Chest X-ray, PA view. Patient: 66 years old, sex F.
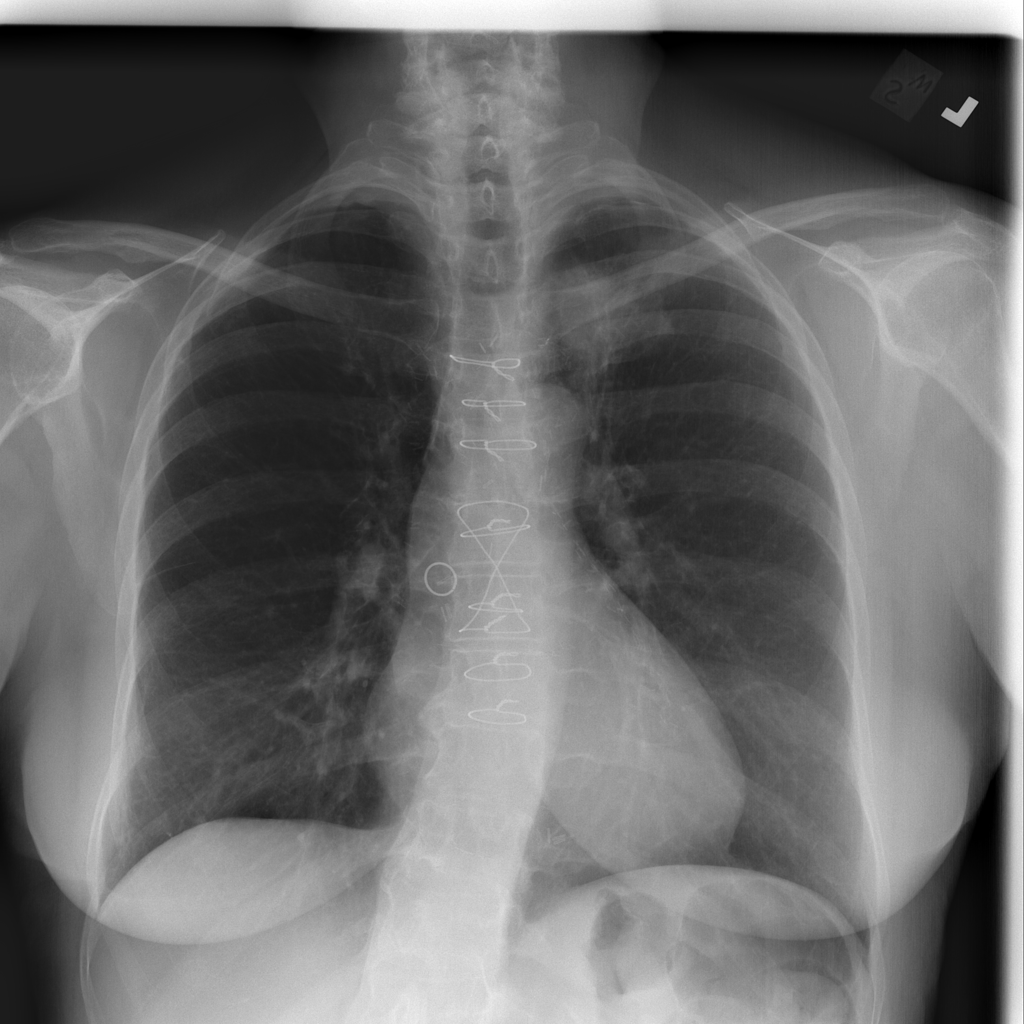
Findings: Mass